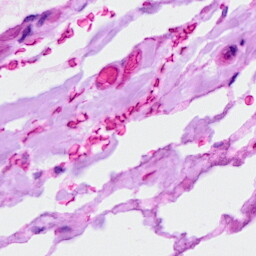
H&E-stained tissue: Ovarian